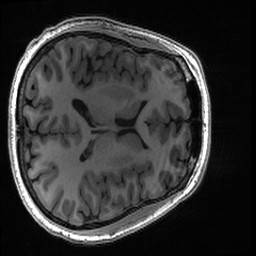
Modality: T1w
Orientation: axial